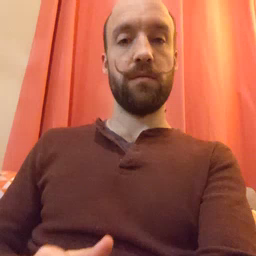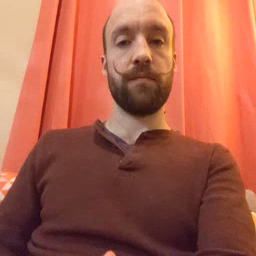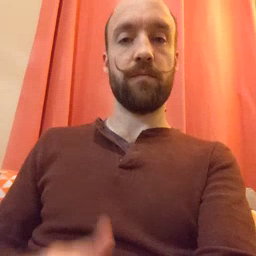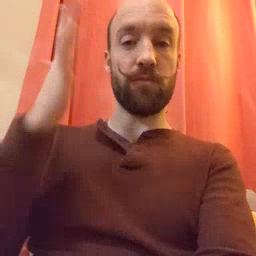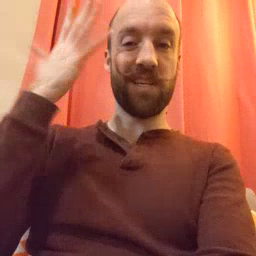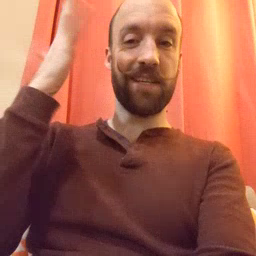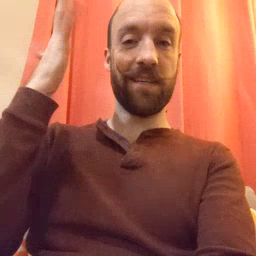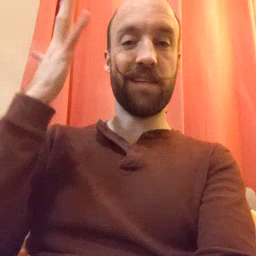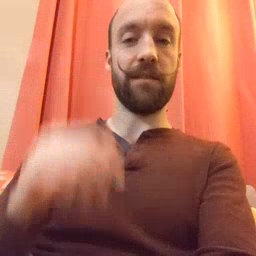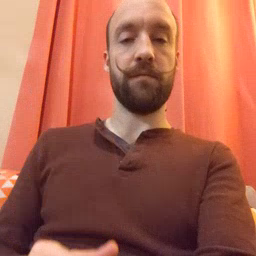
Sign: tree